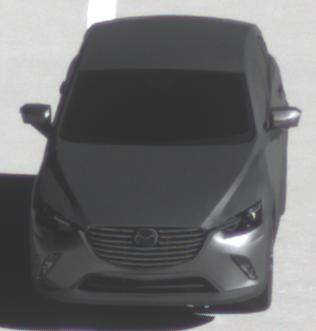
Make: Mazda
Model: CX-3 SKYACTIV-G 120
Detailed model: CX-3 (DK)
Model produced from: 2015/06
Model produced until: 2018/06
Doors: 5
Color: gray
Road condition: dry road
Daytime: morning or afternoon
Contrast: high contrast